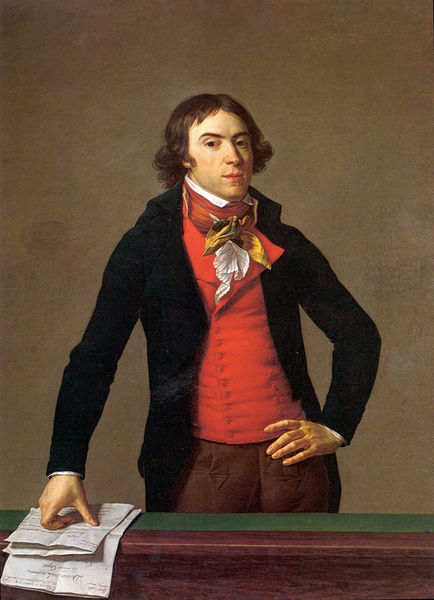
Titel: Portrait de Bertrand Barère de Vieuzac à la Convention demandant la tête de Louis XVI, Portrait von Bertrand Barère de Vieuzac, wie er im Konvent die Enthauptung Ludwigs XVI. fordert
Künstler: Jean Louis Laneuville
Standort: Bremen
Institution: Kunsthalle Bremen
Schlagwörter: blätter, gemälde, hand, mann, schatten, gelb, grün, braun, finger, frankreich, hintergrund, holz, licht, mund, nase, schwarz, stützen, tisch, weiss, zimmer, blick, rot, schal, tuch, rock, anzug, hemd, hose, jacke, jung, wand, arm, arme, augen, gesicht, kleidung, knoten, kragen, mensch, rahmen, stehen, ärmel, bildnis, hände, portrait, porträt, schlank, haare, halbfigur, pose, reich, stehend, adel, augenbrauen, england, frontal, knopf, locken, perücke, lächeln, schrift, papier, unterlagen, farbe, hof, bank, könig, frack, krawatte, streng, brauen, halstuch, langweilig, rüschen, ellenbogen, knie, knöpfe, gehrock, jacket, weste, hoch, zuschauerraum, kante, zettel, gentleman, acryl, politik, text, zeitung, schriftsteller, autor, engländer, adeliger, orden, stehkragen, tischplatte, politiker, pult, kravatte, arrogant, seiten, halbporträt, brief, briefe, lässig, hüfte, wams, aristokrat, dandy, stellung, schriftstück, urkunde, david, buchseiten, rein, notizen, anwalt, schwraz, oden, überheblich, louis, sacko, botschafter, jaquett, deklaration, klarer aufbau, rote weste, ie, schnösel, himd, revolutionszeit, tibaut